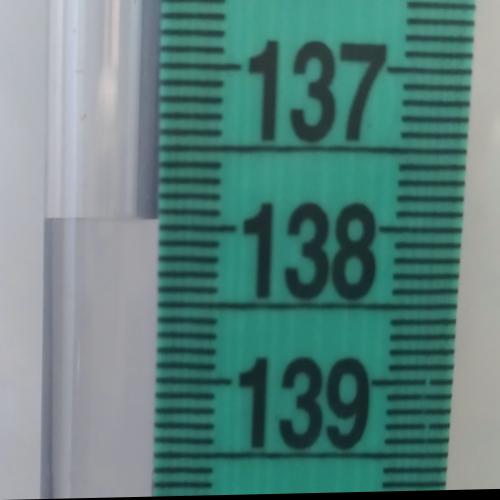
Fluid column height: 137.9 cm